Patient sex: M
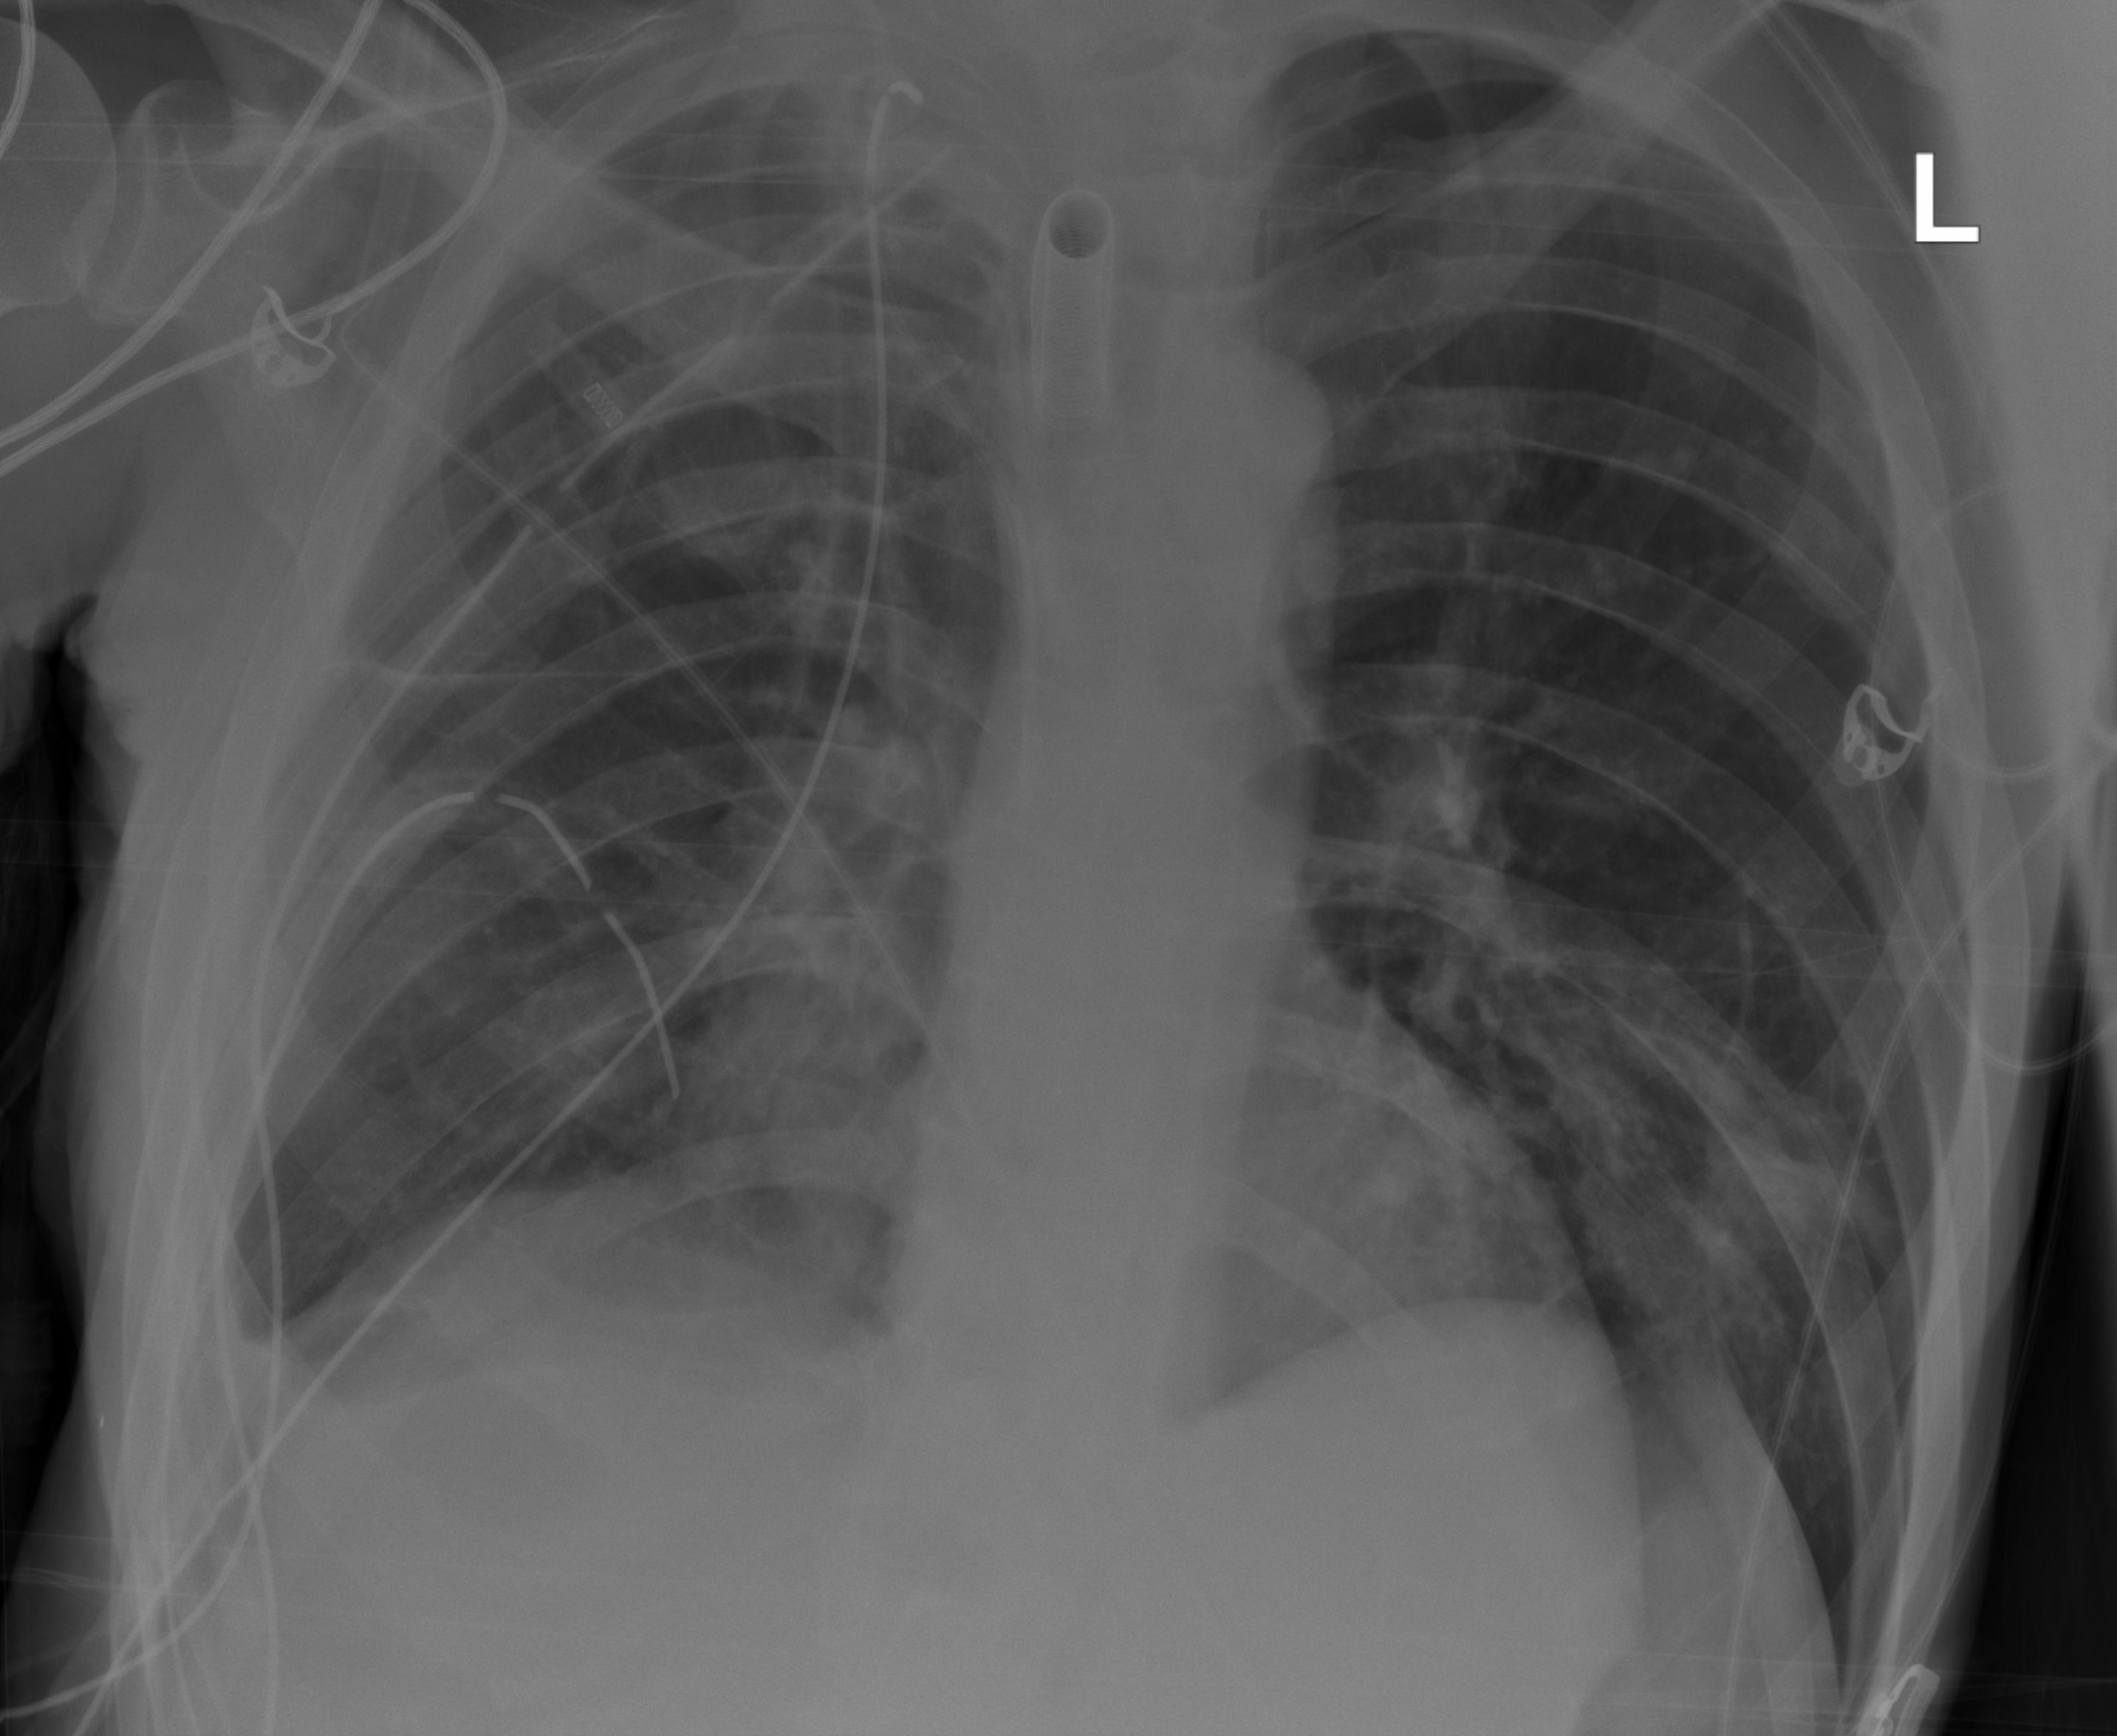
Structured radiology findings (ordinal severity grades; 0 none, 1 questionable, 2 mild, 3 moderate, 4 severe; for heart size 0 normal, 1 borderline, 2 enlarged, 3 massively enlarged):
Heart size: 0
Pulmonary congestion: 0
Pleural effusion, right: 0
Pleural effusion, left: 0
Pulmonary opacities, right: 0
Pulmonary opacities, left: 0
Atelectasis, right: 2
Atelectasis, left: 0